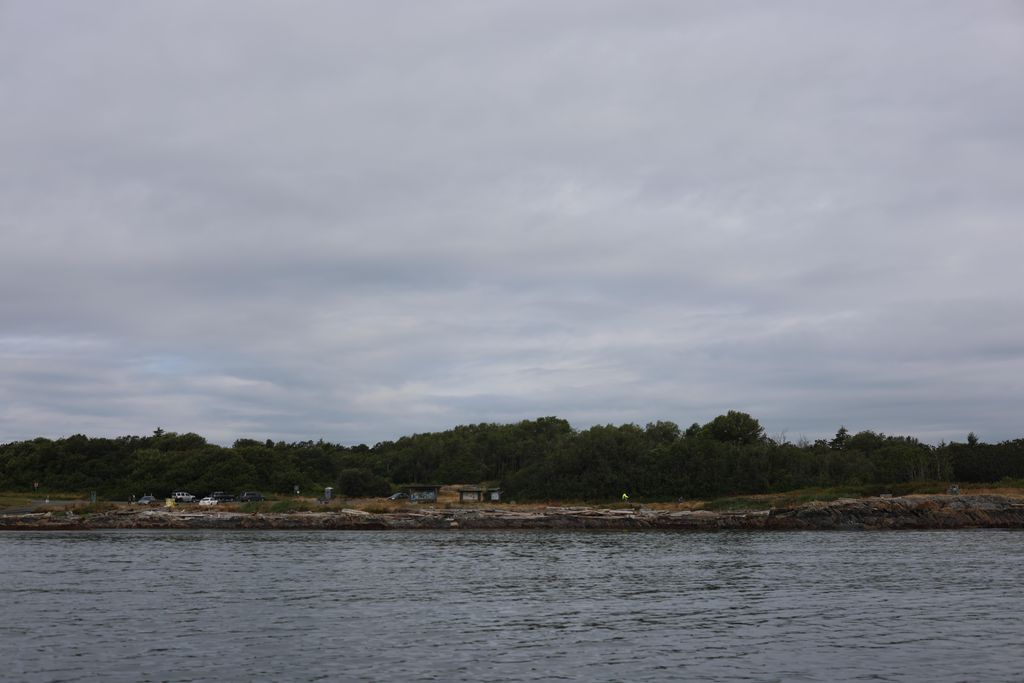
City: victoria